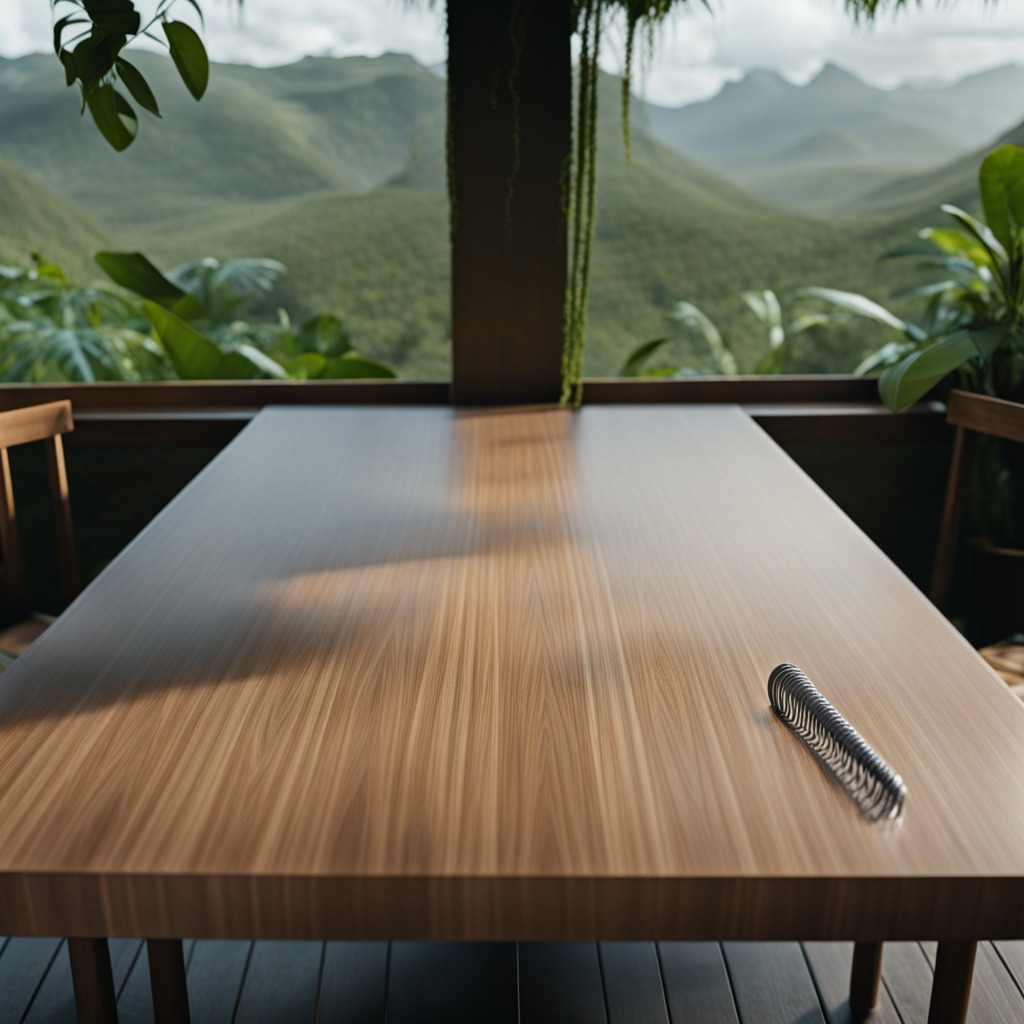
A coiled metal spring is lying on the wooden table.